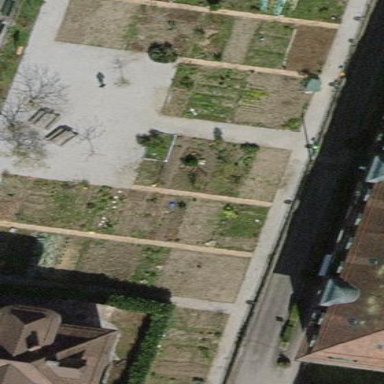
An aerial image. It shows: Area designated for allotments.